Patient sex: M
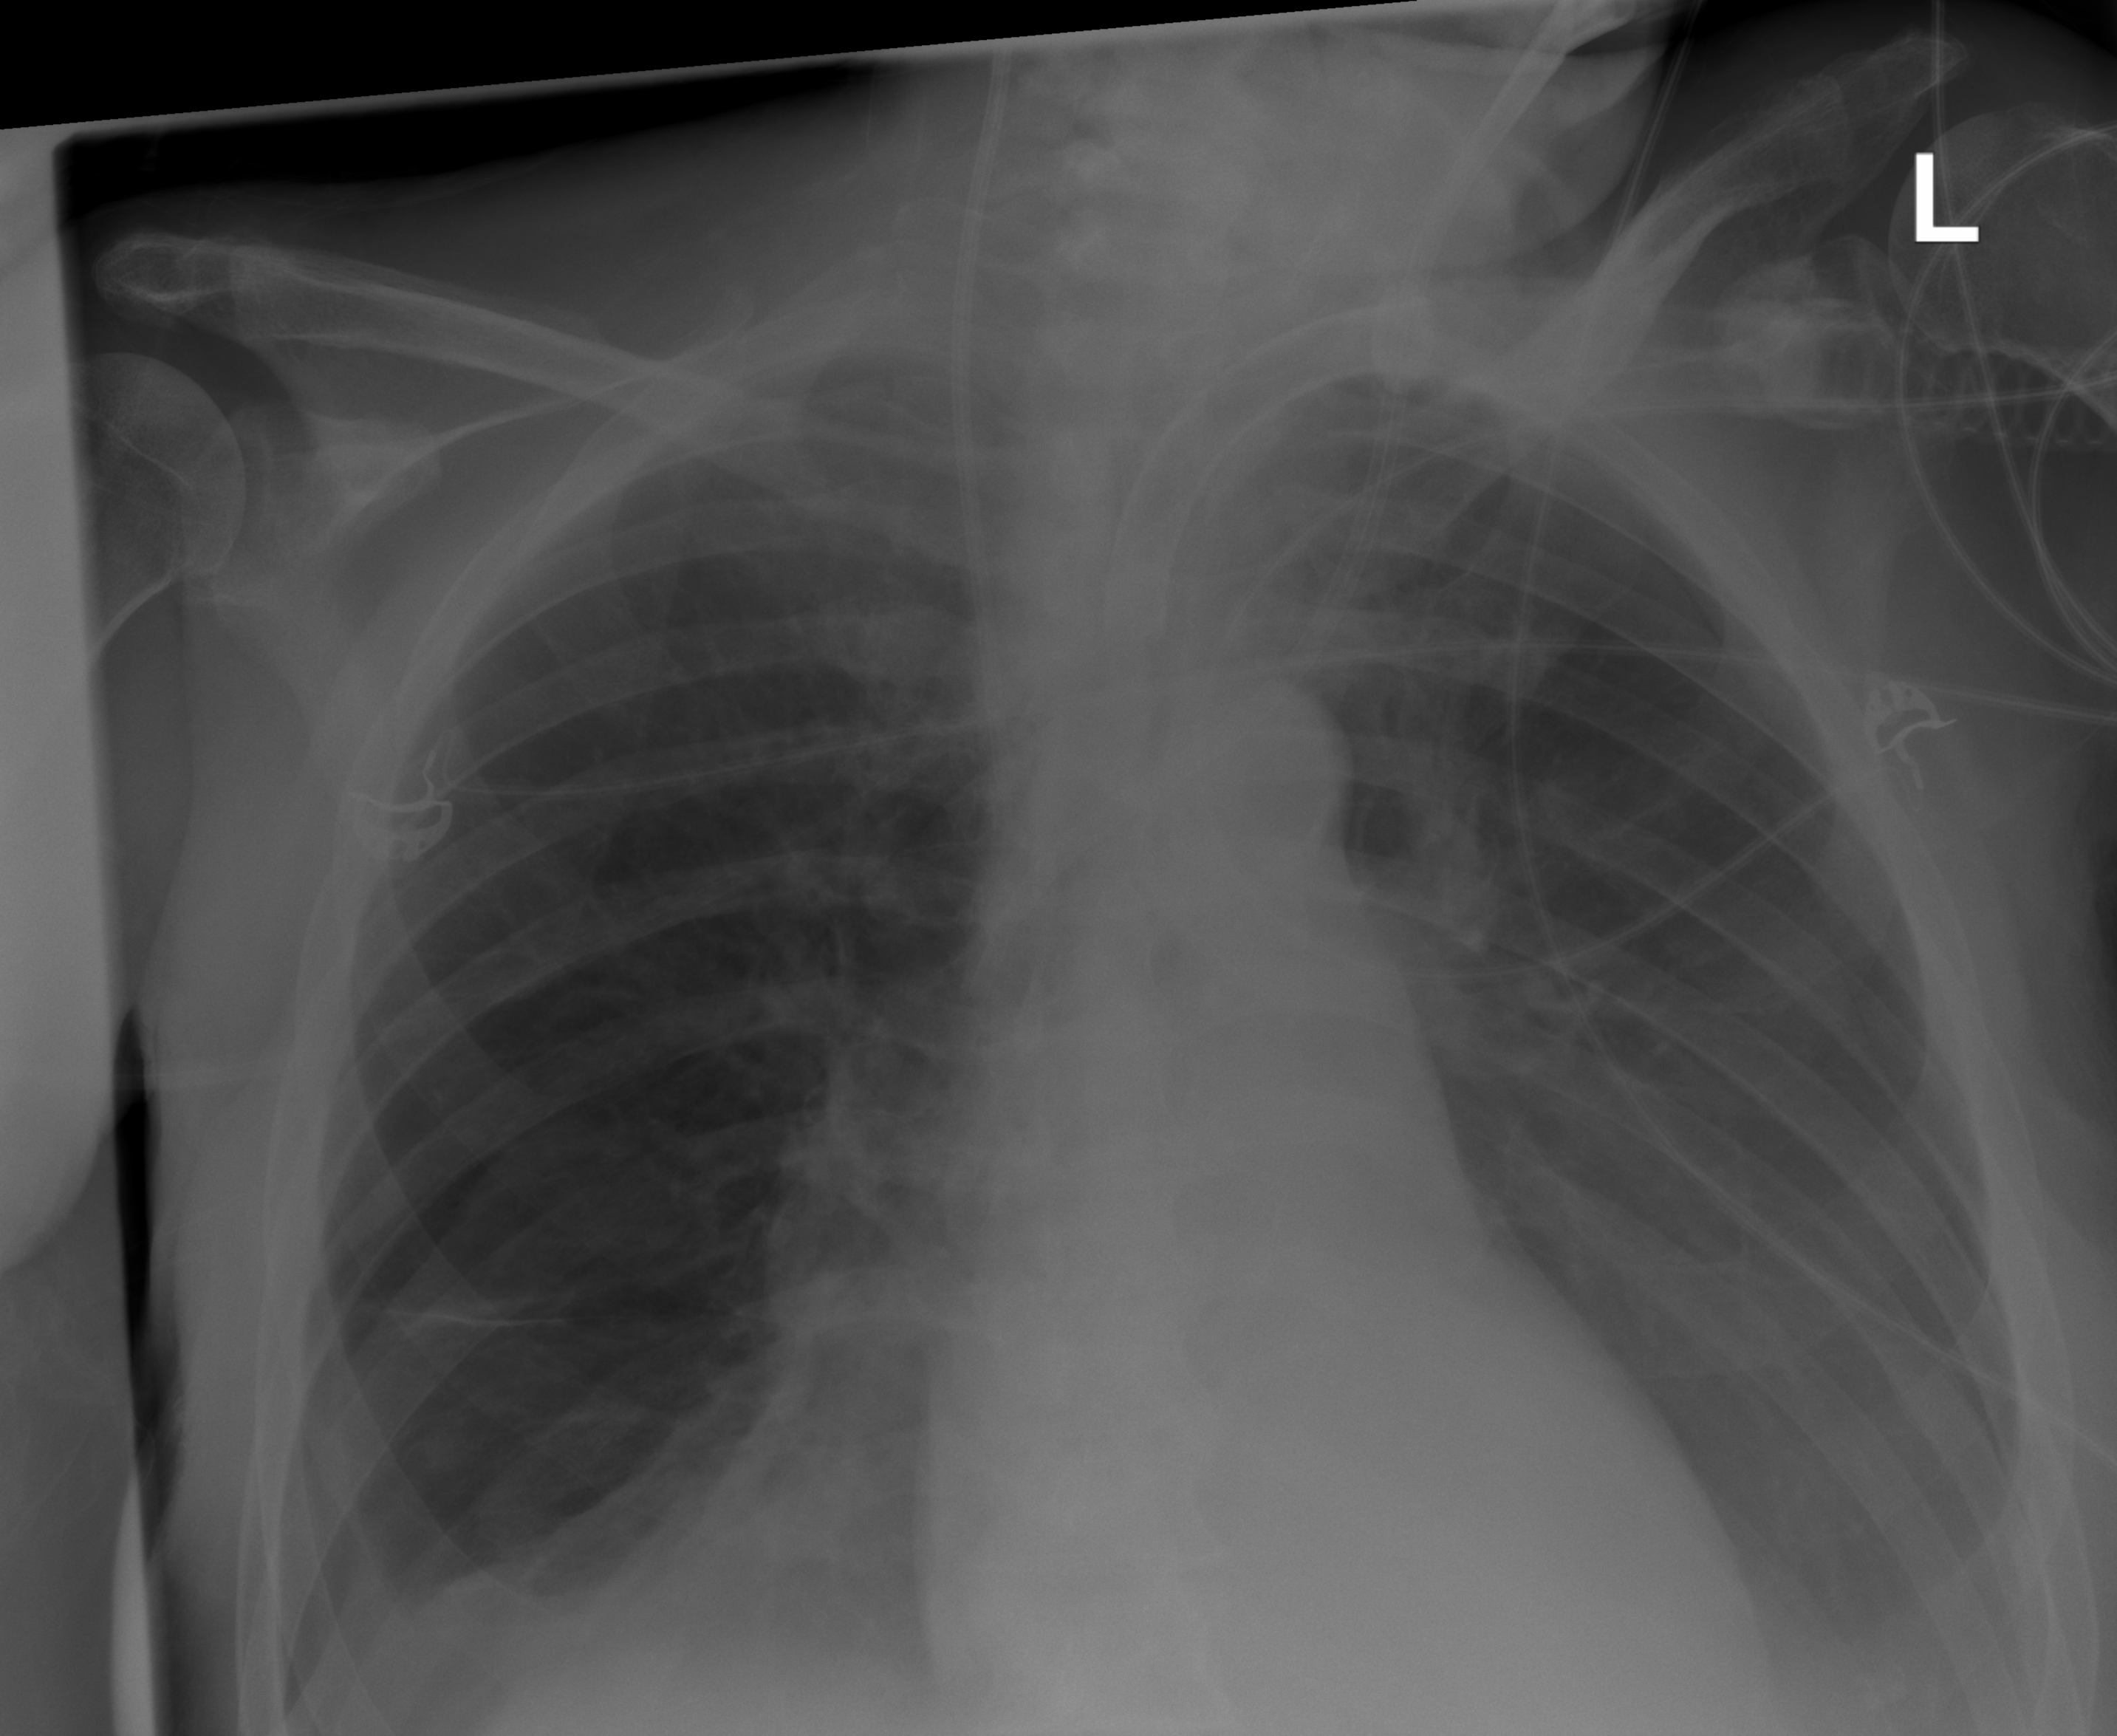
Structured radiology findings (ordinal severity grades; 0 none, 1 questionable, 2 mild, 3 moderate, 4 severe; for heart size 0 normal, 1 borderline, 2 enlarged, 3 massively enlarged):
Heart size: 0
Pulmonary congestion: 0
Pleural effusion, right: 0
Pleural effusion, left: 2
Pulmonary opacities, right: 0
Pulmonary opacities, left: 0
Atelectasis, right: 1
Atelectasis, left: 0